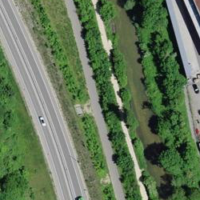
EUNIS habitat code: 56
Species observed at this site:
Veronica chamaedrys
Lamium galeobdolon